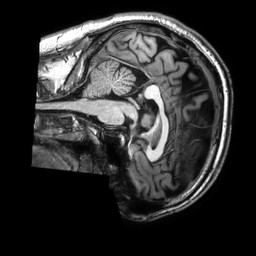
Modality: T1w
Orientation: sagittal
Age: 41
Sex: male
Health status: healthy
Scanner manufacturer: philips
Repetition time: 0.009 s
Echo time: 0.004 s